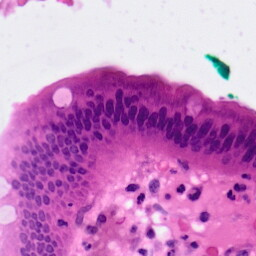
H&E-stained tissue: Pancreatic